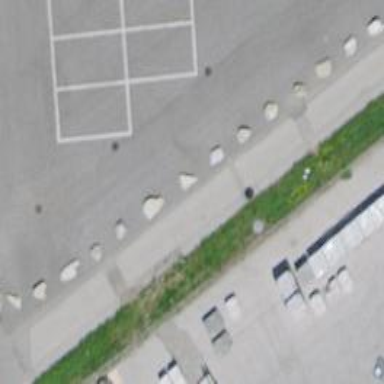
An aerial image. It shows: Block barrier.